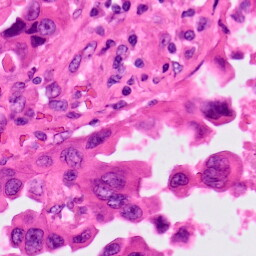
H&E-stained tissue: Lung